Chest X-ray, PA view. Patient: 67 years old, sex F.
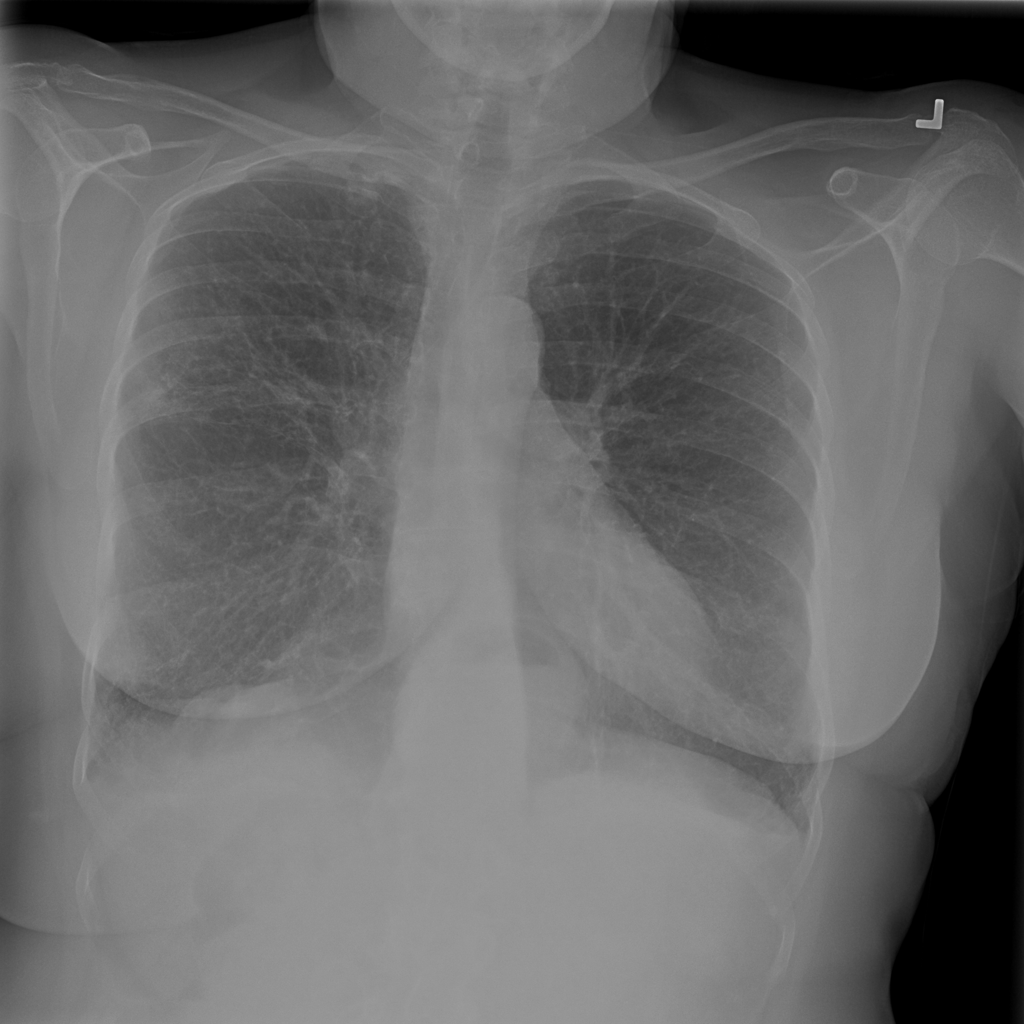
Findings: Hernia, Nodule